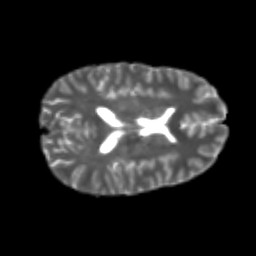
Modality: T2w
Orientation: axial
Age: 22
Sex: male
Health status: healthy
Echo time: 0.074 s